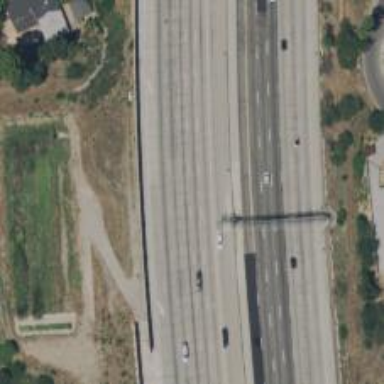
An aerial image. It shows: Motorway.